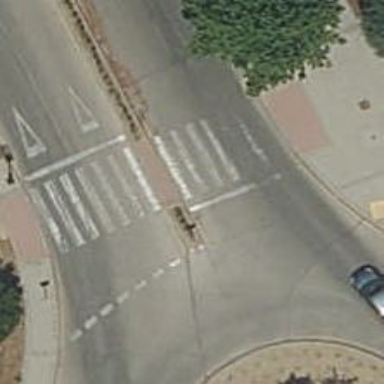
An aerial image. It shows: Sidewalk.